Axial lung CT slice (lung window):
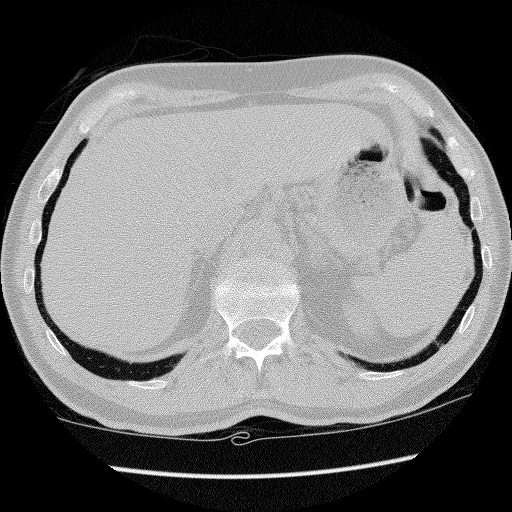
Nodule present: no